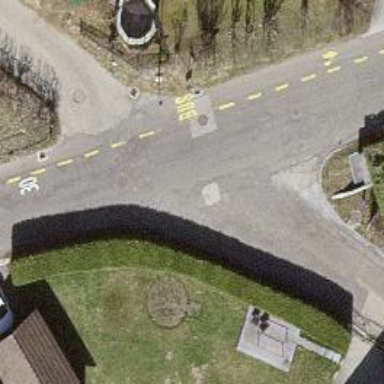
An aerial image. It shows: Bus stop equipped with public transport stop position.